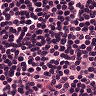
Metastatic tissue present: no